Question: I want to change color scheme in debug variable window. Can someone help where can I change debug variable style in phpstorm? I try to find by path 'settings -> color & fonts -> debugger' but without success.

Thanks in advance!
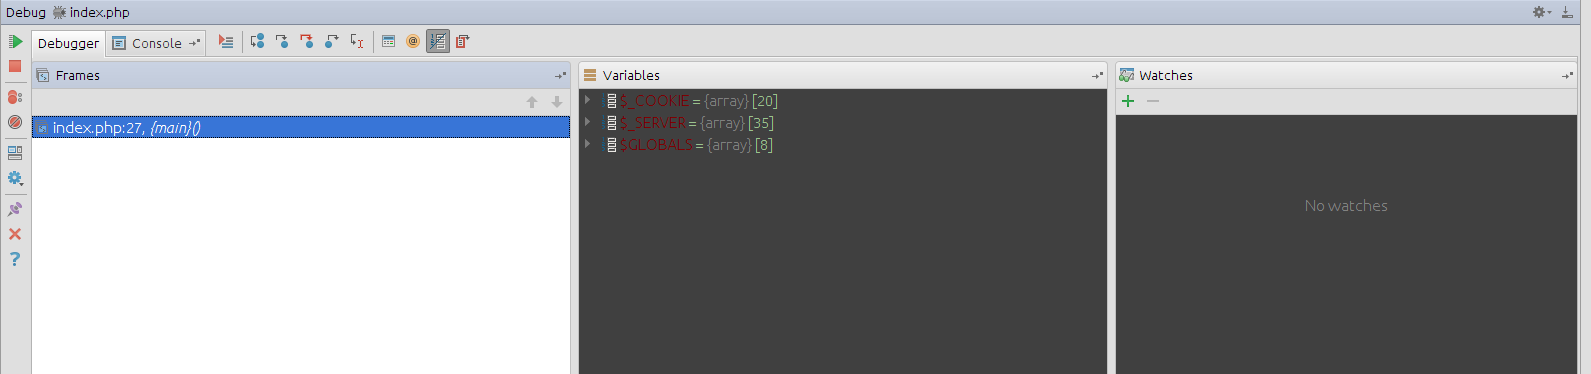
Answer: From what I see you are using (possibly Darcula) together .
You can change colors for numbers/strings .. but not for variable names -- it seems to be part of the GUI Theme itself as it does not change together with editor color scheme.
My only suggestion is to switch whole IDE to use dark GUI scheme -- the color for that element will be much more appropriate/suitable (light rose?):

It can be changed at (see <URL>